Question: :
Given a 2D array 'm' containing , we will define a as a collection of neighboring cells(diagonal steps ) starting at 'row == 0 && col == 0' and ending with 'row == m.length - 1 && col == m[0].length - 1'.
The of a "path" is the sum of the values in each cell of the "path".
Two of the possible paths in an array:

The cost of path 1(dashed line): 8 + 4 + 2 + 8 + 9 + 9 + 7 + 5 = 52;
The cost of path 2(full line): 8 + 6 + 3 + 8 + 9 + 4 + 1 + 2 + 1 + 7 + 6 + 5 = 60
Write a 'static' recursive method that accepts a 2D array 'm' filled with and prints the sum of all the possible path costs(you may assume that 'm' is not 'null' nor empty).
Method signature is(overloading is allowed):
'public static void printPathWeights(int [][] m)'
'''
public class Main {
public static void main(String[] args) {
int arr[][] = { { 1, 1, 1 },
{ 1, 1, 1 },
{ 1, 1, 1 }
};
printPathWeights(arr);
}
public static void printPathWeights(int[][] m) {
System.out.println(printPathWeights(m, 0, 0, new int[m.length][m[0].length], 0));
}
/*
* @param map marks the visited cells
*/
private static int printPathWeights(int[][] m, int row, int col, int[][] map, int carrier) {
if (row < 0 || col < 0 || row >= m.length || col >= m[0].length || map[row][col] == 1)
return 0;
if (row == m.length - 1 && col == m[0].length - 1)
return m[row][col] + carrier;
map[row][col] = 1;
return printPathWeights(m, row + 1, col, map, carrier + m[row][col]) +
printPathWeights(m, row - 1, col, map, carrier + m[row][col]) +
printPathWeights(m, row, col + 1, map, carrier + m[row][col]) +
printPathWeights(m, row, col - 1, map, carrier + m[row][col]);
}
}
'''
The printed value of the above code is: 14
Which is less than expected!
When ran with:
'''
int arr[][] = { { 1, 1 },
{ 1, 1 }
};
'''
The result is 6 as expected.
PS: please do not present me with code that solves the assignment but explain what is wrong with my code.
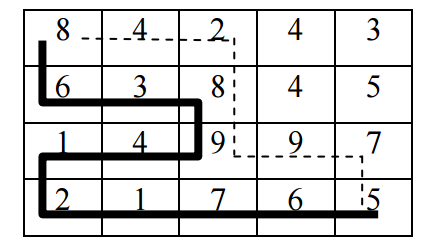
Answer: The code marks cells visited as soon as an arbitrary path reaches that cell. But this cell is afterwards aswell marked as visited for all other cells and won't be visited again. This means the algorithm only finishes a subset of the paths and some traversals break off somewhere in the middle of the array for bigger arrays. You'll have to mark the cells as visited separately for each path.
Simply reset the map after each access of a new cell:
'''
printPathWeights(...)
//analyze the current cell
markCellVisited(currentCell)
int tmp = visitAllNeighbours()
resetVisitedState(currentCell)
return tmp
'''
This would be the most efficient and simple way. Since the cellstate is reset after accessing the cell, it will never remain marked from the previous path.